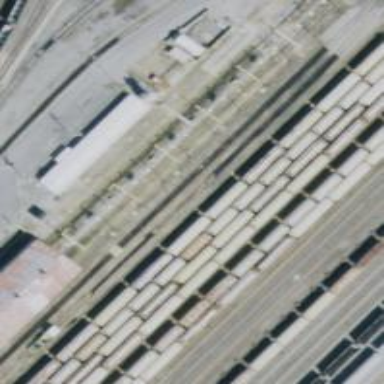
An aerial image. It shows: Railway siding for service.